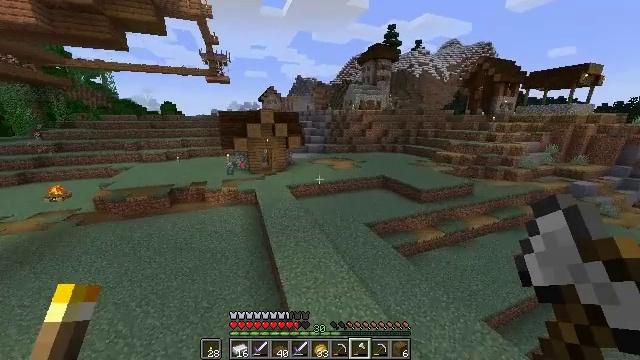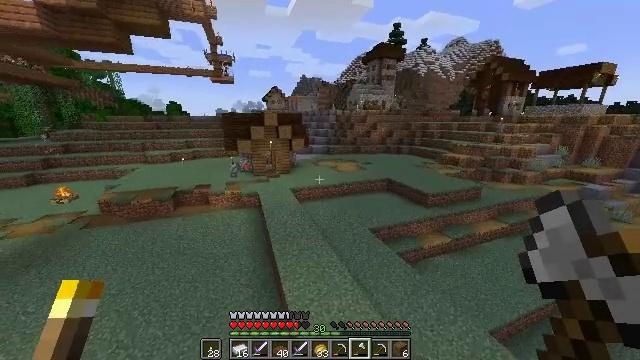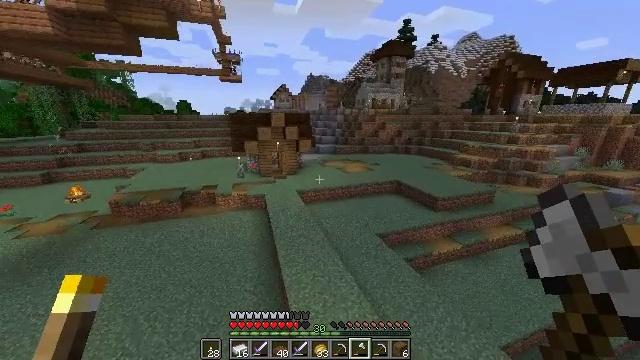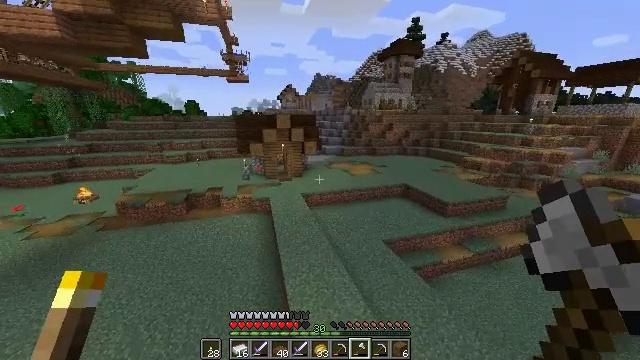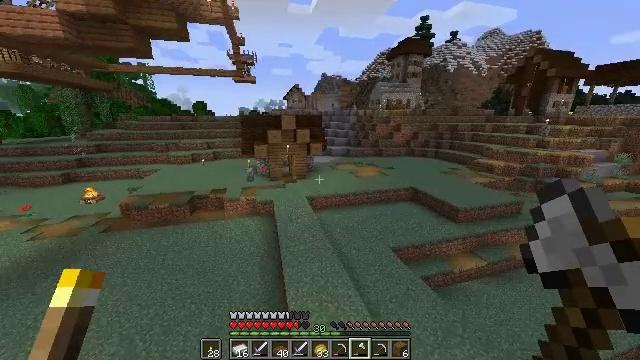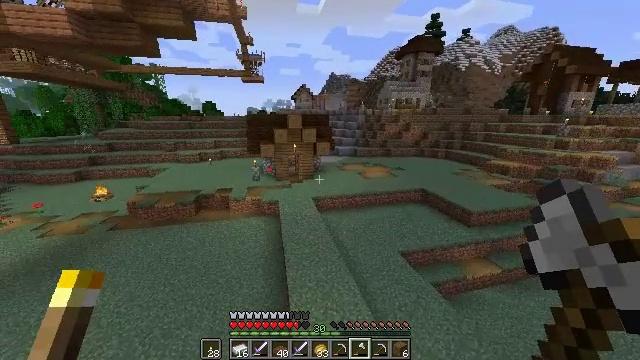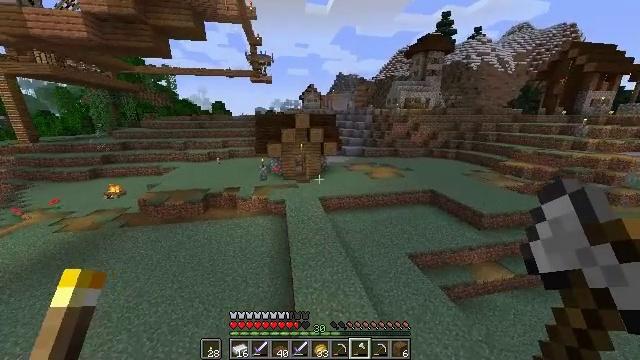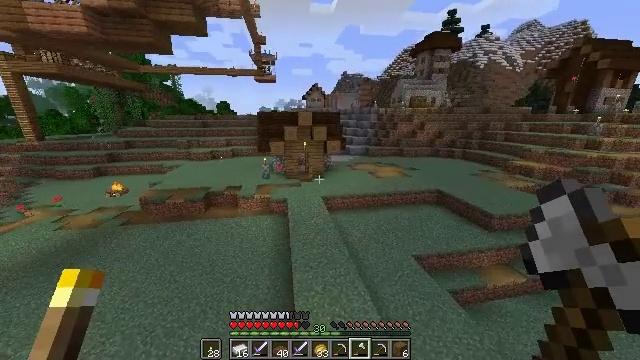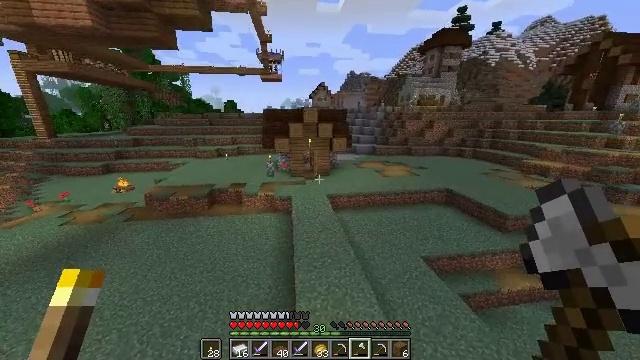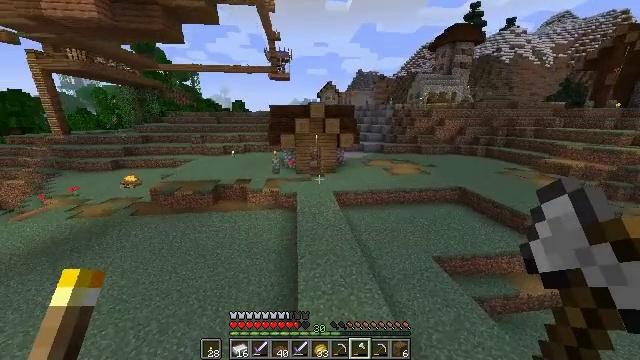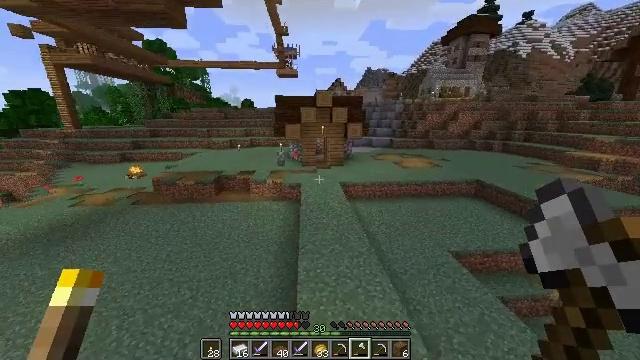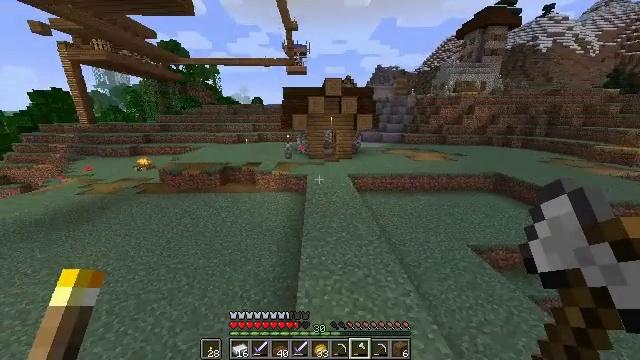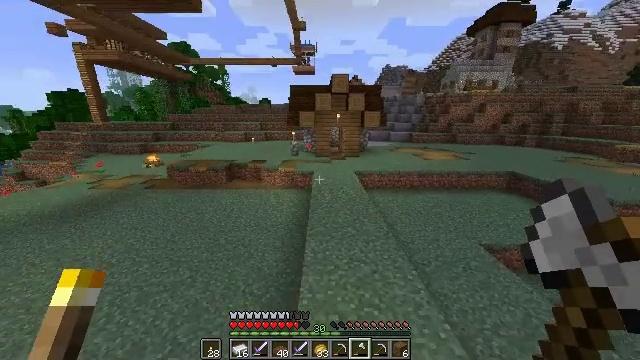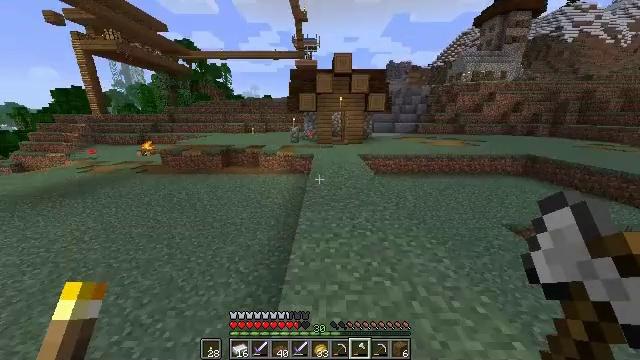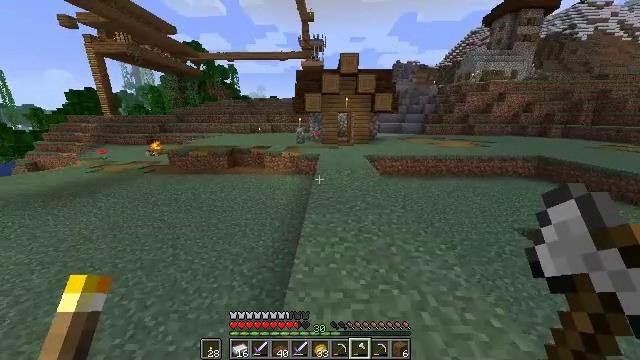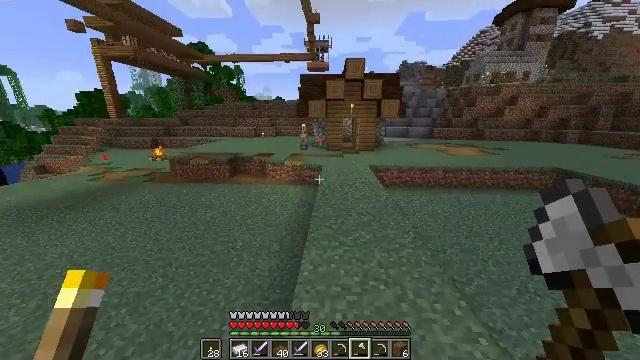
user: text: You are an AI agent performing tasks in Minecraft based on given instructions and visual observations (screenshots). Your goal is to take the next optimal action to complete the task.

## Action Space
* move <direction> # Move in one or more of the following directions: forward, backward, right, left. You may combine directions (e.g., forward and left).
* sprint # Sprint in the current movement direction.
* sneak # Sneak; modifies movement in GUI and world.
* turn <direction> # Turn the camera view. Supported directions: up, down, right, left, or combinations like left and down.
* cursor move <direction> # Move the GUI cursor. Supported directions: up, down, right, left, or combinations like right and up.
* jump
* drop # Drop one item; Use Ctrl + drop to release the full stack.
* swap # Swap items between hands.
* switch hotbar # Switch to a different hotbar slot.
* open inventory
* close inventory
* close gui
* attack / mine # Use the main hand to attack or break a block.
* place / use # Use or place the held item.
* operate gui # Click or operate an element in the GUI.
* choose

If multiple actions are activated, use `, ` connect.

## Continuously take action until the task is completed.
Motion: motion action
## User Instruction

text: Craft a grindstone.
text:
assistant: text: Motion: move forward, turn left, jump
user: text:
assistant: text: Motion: move forward, turn left, jump
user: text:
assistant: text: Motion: move forward, turn left, jump
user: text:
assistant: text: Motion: move forward, turn left, jump
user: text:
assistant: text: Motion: move forward, turn left, jump
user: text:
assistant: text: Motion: move forward, turn left, jump
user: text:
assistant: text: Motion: move forward, turn left, jump
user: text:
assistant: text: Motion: move forward, turn left, jump
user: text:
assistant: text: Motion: move forward, turn left, jump
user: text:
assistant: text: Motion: move forward, turn left, jump
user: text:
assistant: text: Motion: move forward, turn left, jump
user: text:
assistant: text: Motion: move forward, sprint, turn left, jump
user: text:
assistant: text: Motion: move forward, sprint, jump
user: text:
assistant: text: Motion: move forward, sprint, turn left, jump
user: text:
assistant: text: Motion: move forward, sprint, turn left, jump
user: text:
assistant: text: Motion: move forward, turn left, jump
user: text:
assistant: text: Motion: move forward, turn left and down, jump
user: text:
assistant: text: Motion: move forward, turn left, jump
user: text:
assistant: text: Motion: move forward, turn left
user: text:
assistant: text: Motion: move forward, turn left
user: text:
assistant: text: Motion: move forward, turn left and up
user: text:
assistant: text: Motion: move forward, sprint, turn left
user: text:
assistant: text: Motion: move forward, sprint, turn left
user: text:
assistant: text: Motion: move forward, sprint
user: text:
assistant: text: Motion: move forward, sprint
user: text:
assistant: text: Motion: move forward
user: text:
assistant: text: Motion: move forward
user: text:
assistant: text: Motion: move forward, sprint, turn up
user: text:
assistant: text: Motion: move forward, sprint, turn left and up
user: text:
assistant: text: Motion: move forward, sprint, turn left and up